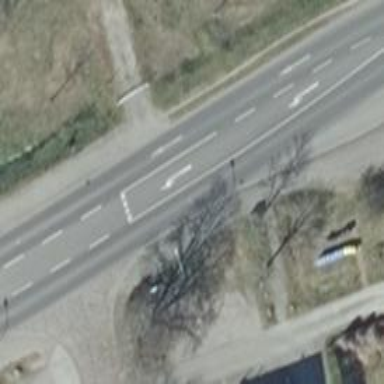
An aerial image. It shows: Primary road with asphalt surface. There is separate sidewalk.